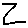
Label: zigzag